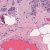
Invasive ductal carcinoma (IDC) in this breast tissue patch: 1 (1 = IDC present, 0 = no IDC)